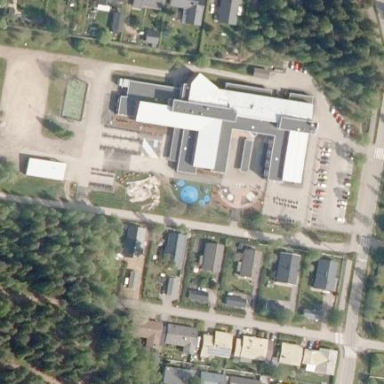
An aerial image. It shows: School.